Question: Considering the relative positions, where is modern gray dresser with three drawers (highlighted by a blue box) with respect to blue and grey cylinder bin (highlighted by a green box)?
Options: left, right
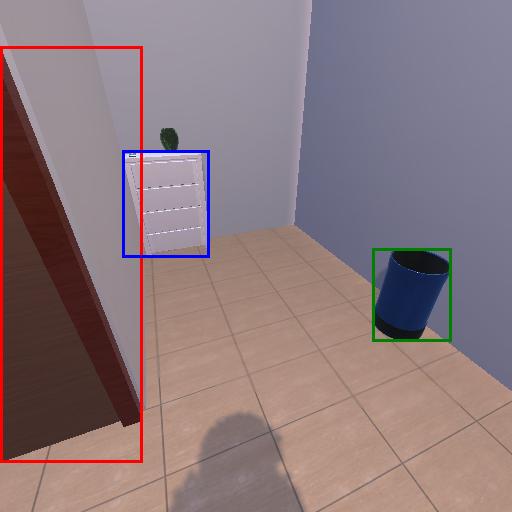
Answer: left